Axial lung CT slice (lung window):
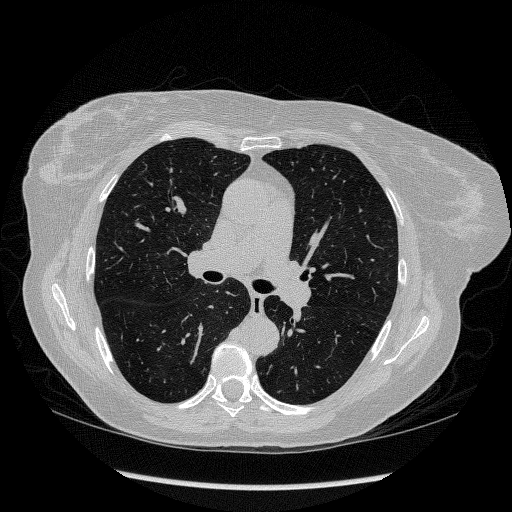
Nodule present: no